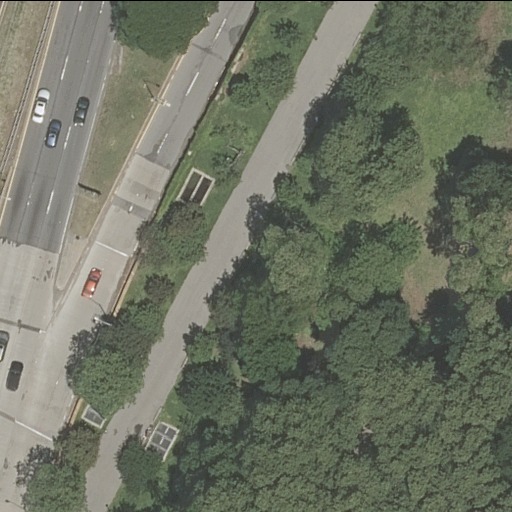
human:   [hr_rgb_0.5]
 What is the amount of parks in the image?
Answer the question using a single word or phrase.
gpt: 2

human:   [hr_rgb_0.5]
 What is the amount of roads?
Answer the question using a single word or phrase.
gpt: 3

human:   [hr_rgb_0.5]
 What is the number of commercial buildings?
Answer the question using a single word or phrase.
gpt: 0

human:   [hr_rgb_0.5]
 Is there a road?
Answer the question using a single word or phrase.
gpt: yes

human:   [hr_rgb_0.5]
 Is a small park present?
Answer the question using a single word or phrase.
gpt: no

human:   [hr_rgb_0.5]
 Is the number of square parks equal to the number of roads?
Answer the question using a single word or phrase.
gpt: no

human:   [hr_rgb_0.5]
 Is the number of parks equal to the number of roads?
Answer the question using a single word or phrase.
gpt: no

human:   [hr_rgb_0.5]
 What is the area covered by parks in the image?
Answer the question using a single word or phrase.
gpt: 10633m2

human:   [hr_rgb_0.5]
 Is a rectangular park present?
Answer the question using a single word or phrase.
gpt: no

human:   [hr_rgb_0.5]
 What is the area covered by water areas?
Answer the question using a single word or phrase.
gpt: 0m2

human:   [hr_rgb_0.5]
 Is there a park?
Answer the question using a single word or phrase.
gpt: yes

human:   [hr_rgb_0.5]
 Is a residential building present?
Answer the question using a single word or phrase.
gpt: no

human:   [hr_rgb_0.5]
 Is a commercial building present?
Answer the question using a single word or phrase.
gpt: no

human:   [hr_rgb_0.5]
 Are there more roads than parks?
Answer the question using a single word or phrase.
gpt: yes

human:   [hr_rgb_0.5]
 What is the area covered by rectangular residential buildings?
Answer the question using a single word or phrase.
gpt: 0m2

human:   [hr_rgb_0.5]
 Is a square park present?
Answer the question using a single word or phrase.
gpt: no

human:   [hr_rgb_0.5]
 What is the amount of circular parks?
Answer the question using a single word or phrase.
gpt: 0

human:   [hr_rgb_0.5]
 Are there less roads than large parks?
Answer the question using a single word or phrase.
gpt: no

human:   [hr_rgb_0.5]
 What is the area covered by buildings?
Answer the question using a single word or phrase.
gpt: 0m2

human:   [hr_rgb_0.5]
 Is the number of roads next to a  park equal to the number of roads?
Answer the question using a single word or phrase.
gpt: yes

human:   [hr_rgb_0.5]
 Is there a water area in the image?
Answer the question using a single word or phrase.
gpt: no

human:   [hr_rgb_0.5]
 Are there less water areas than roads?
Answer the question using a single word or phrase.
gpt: yes

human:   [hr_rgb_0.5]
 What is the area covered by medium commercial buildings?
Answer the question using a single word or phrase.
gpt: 0m2

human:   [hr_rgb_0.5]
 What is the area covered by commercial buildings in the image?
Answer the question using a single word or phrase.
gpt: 0m2

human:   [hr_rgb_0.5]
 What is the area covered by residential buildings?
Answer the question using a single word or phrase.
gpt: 0m2

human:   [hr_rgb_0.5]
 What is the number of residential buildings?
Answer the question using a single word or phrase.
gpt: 0

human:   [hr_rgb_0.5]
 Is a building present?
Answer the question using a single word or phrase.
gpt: no

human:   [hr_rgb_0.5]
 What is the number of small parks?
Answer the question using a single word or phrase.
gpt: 0

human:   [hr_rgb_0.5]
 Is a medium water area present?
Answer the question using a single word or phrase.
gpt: no

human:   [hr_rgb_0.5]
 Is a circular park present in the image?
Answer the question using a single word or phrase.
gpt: no

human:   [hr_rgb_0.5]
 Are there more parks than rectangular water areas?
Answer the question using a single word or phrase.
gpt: yes

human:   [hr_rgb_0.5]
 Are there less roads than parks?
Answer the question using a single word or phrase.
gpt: no

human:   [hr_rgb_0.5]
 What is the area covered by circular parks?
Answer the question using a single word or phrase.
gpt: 0m2

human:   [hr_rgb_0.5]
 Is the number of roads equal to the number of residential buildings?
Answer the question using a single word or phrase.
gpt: no

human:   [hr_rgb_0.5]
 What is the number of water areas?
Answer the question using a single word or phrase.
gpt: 0

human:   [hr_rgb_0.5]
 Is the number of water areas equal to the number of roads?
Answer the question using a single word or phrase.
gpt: no

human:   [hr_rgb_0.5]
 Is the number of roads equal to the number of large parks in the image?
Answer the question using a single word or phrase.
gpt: no

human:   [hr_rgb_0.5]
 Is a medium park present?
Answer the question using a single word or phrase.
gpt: yes

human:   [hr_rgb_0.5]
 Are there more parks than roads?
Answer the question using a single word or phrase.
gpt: no

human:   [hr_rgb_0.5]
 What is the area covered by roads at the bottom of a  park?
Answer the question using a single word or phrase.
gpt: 0m2

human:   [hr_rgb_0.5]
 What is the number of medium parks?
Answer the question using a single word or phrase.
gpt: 1

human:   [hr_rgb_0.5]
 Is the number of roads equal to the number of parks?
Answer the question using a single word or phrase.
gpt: no

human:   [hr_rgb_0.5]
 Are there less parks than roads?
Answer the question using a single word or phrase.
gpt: yes

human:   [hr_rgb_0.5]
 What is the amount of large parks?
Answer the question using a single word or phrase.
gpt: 1

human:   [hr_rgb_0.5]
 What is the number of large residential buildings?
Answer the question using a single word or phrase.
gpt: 0

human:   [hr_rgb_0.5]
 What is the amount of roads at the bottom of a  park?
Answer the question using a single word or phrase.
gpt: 0

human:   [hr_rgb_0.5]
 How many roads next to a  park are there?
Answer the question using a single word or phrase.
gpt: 3

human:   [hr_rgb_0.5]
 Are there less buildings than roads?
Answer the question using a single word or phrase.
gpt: yes

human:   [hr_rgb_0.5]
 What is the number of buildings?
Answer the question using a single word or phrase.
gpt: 0

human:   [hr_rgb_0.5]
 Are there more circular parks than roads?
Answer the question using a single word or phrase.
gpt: no

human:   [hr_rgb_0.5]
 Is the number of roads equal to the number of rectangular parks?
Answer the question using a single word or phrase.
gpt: no

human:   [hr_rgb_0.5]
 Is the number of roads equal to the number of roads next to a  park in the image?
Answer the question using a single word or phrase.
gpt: yes

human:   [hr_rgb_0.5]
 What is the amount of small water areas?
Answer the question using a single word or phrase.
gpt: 0

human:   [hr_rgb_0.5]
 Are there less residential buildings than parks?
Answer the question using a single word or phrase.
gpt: yes

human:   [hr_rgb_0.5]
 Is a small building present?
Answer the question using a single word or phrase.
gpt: no

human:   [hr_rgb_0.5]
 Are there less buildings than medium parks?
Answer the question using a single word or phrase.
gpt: yes

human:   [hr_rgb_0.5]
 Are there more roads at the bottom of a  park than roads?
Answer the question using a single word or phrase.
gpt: no

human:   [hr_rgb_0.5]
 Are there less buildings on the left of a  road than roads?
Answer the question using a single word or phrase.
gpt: yes

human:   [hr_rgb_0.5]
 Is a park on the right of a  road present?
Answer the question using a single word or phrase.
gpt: no

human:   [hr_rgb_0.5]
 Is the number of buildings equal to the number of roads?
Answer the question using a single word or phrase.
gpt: no

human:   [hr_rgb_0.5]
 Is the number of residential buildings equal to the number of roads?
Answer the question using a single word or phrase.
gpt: no

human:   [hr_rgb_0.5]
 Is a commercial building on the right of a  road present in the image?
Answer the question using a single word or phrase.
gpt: no

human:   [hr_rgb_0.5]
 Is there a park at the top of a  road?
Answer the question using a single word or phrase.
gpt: no

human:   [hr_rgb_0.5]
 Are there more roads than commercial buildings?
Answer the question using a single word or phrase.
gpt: yes